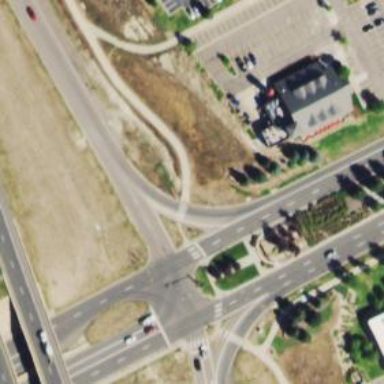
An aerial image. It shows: Marked crossing with zebra markings.